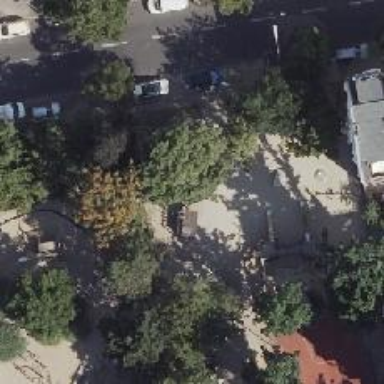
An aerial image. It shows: Artwork in the playground.